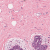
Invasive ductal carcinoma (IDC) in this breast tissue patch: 0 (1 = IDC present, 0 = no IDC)